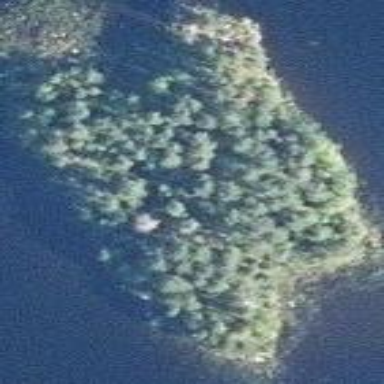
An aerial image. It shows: Islet.